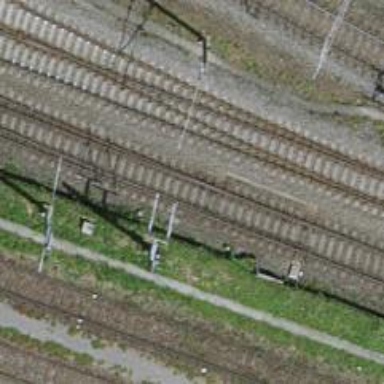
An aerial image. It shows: Railway switch.